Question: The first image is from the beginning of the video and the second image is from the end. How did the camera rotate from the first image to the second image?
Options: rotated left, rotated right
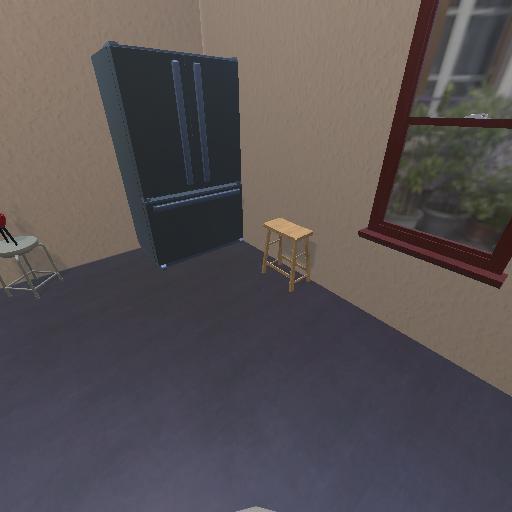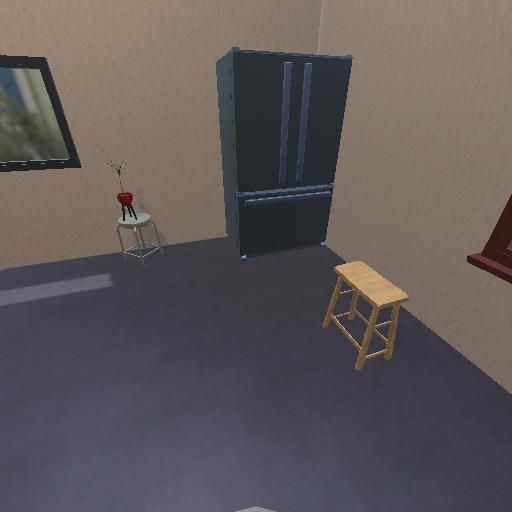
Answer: rotated left